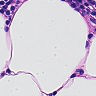
Metastatic tissue present: no